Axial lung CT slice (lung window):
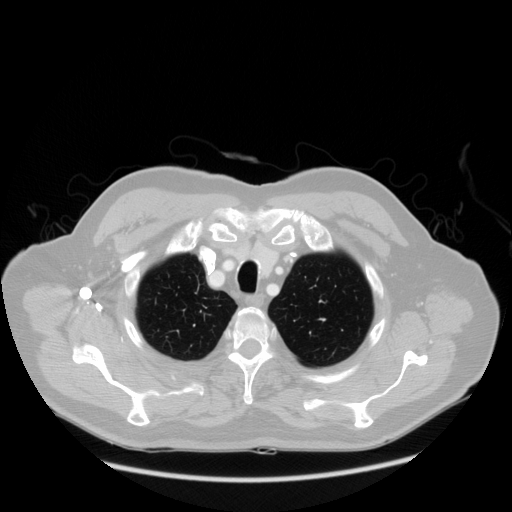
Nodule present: no